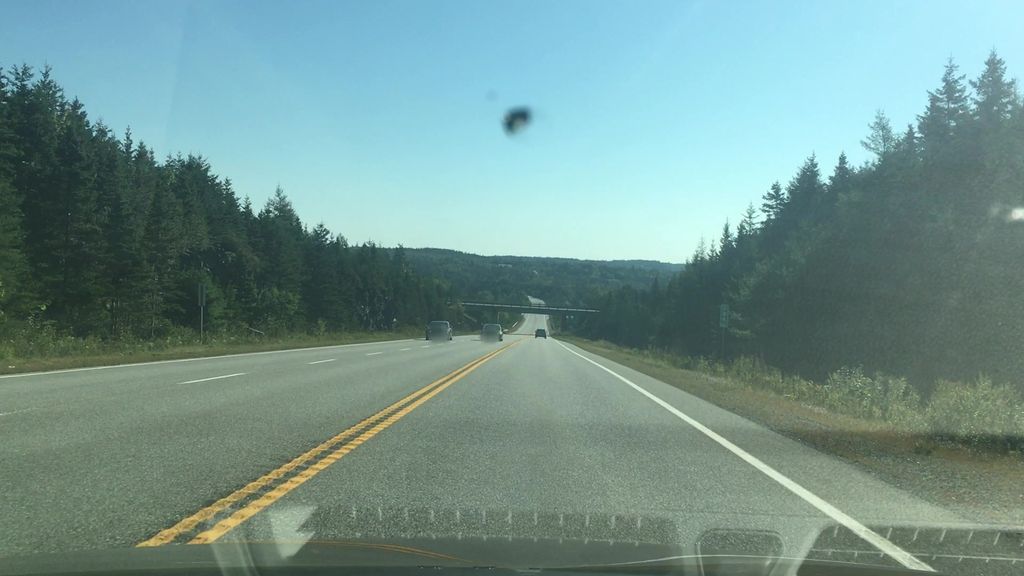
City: halifax